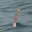
Label: 1